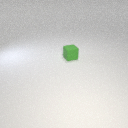
small green rubber cube